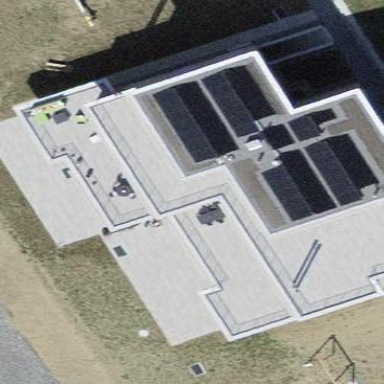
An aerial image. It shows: Terrace building.